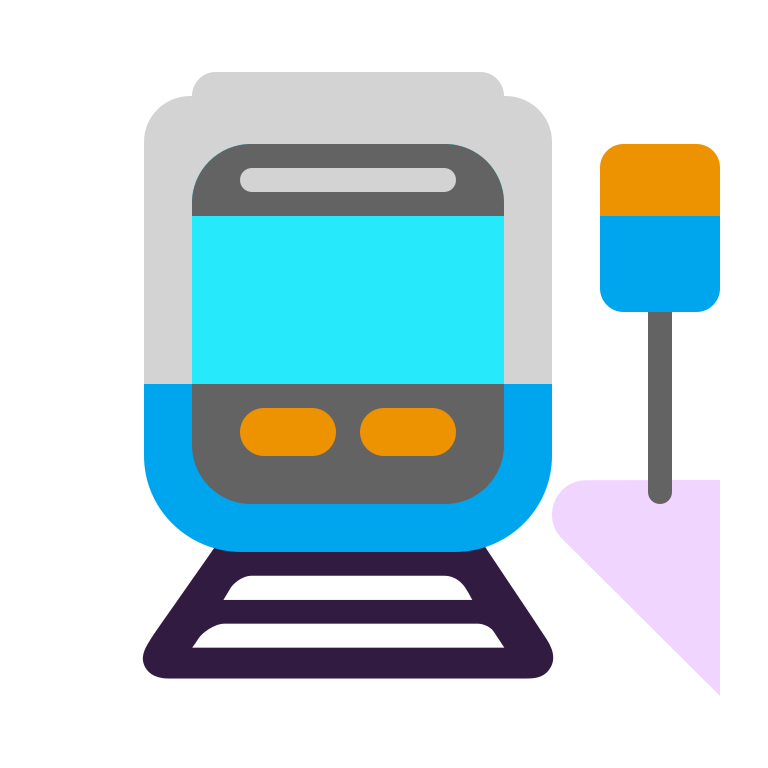
station flat